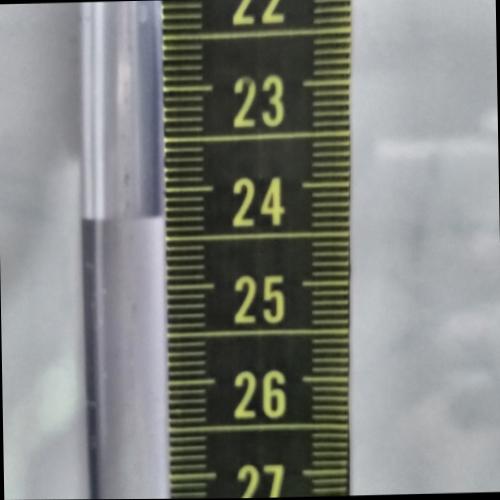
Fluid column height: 24.3 cm